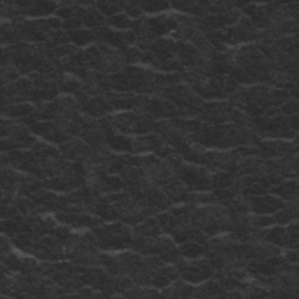
Label: frost